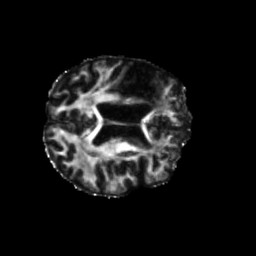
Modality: FA
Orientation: axial
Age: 64
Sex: female
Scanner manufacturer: siemens
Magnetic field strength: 3 T
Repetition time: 5.25 s
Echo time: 0.08 s